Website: lowes
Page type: billing-address
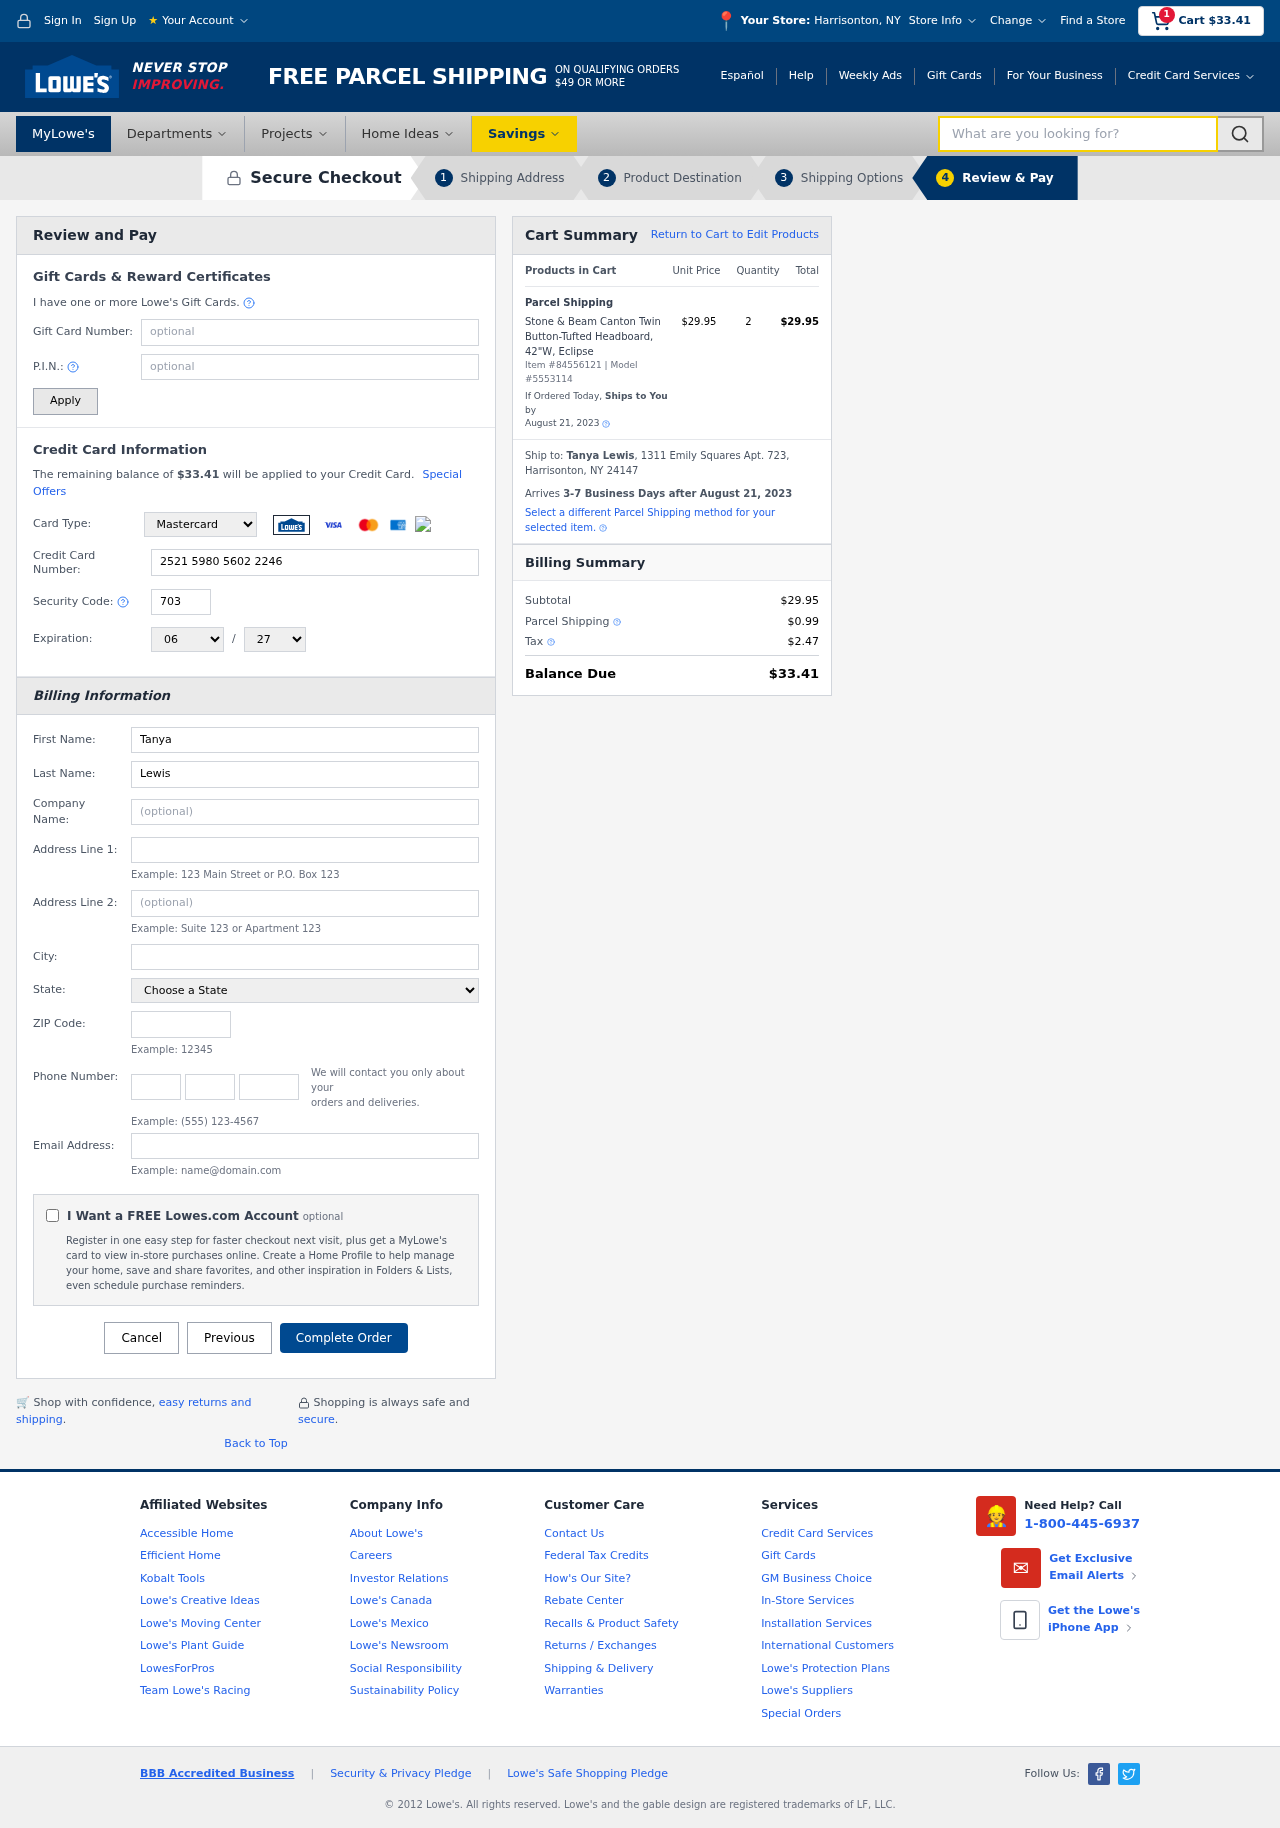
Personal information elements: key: PII_CARD_CVV
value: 703
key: PII_CARD_EXPIRY_MONTH
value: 06
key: PII_CARD_EXPIRY_YEAR
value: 27
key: PII_CARD_NUMBER
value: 2521 5980 5602 2246
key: PII_CARD_TYPE
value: Mastercard
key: PII_CITY
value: Harrisonton
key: PII_CITY_STATE
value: Harrisonton, NY
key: PII_EMAIL
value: tanya.lewis@gmail.com
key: PII_FIRSTNAME
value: Tanya
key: PII_FULLNAME
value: Tanya Lewis
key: PII_LASTNAME
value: Lewis
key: PII_PHONE_AREA
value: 492
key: PII_PHONE_PREFIX
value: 634
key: PII_PHONE_SUFFIX
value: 3714
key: PII_POSTCODE
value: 24147
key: PII_STATE
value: New York
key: PII_STREET
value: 1311 Emily Squares Apt. 723
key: PII_STREET2
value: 9547 White Burgs
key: PII_CITY_STATE_ZIP
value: Harrisonton, NY 24147
Product elements: key: PRODUCT1_NAME
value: Stone & Beam Canton Twin Button-Tufted Headboard, 42"W, Eclipse
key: PRODUCT1_PRICE
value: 29.95
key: PRODUCT1_QUANTITY
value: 2
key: PRODUCT_ITEM_NUMBER
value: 84556121
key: PRODUCT_MODEL_NUMBER
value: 5553114
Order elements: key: ORDER_SUBTOTAL
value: $33.41
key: ORDER_TOTAL
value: $33.41
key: ORDER_SHIPPING_DATE
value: August 21, 2023
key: ORDER_SUBTOTAL
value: $29.95
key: ORDER_DELIVERY_DATE
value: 3-7 Business Days after August 21, 2023
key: ORDER_SHIPPING_DATE2
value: August 21, 2023
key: ORDER_SUBTOTAL2
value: $29.95
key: ORDER_SHIPPING_COST
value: $0.99
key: ORDER_TAX
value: $2.47
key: ORDER_TOTAL2
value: $33.41
Search elements: key: HEADER_SEARCH
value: What are you looking for?